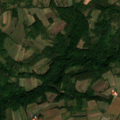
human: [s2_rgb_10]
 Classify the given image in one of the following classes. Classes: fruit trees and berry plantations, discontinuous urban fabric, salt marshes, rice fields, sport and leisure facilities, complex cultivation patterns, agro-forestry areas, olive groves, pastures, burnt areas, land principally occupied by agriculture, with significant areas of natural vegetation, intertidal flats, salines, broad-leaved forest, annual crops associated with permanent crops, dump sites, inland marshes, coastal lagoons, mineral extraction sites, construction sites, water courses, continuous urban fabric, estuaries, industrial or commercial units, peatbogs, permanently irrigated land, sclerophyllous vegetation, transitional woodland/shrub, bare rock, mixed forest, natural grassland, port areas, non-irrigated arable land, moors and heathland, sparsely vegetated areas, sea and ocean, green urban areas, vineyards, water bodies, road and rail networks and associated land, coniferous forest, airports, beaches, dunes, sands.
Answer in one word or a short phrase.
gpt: complex cultivation patterns, broad-leaved forest